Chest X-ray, AP view. Patient: 42 years old, sex F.
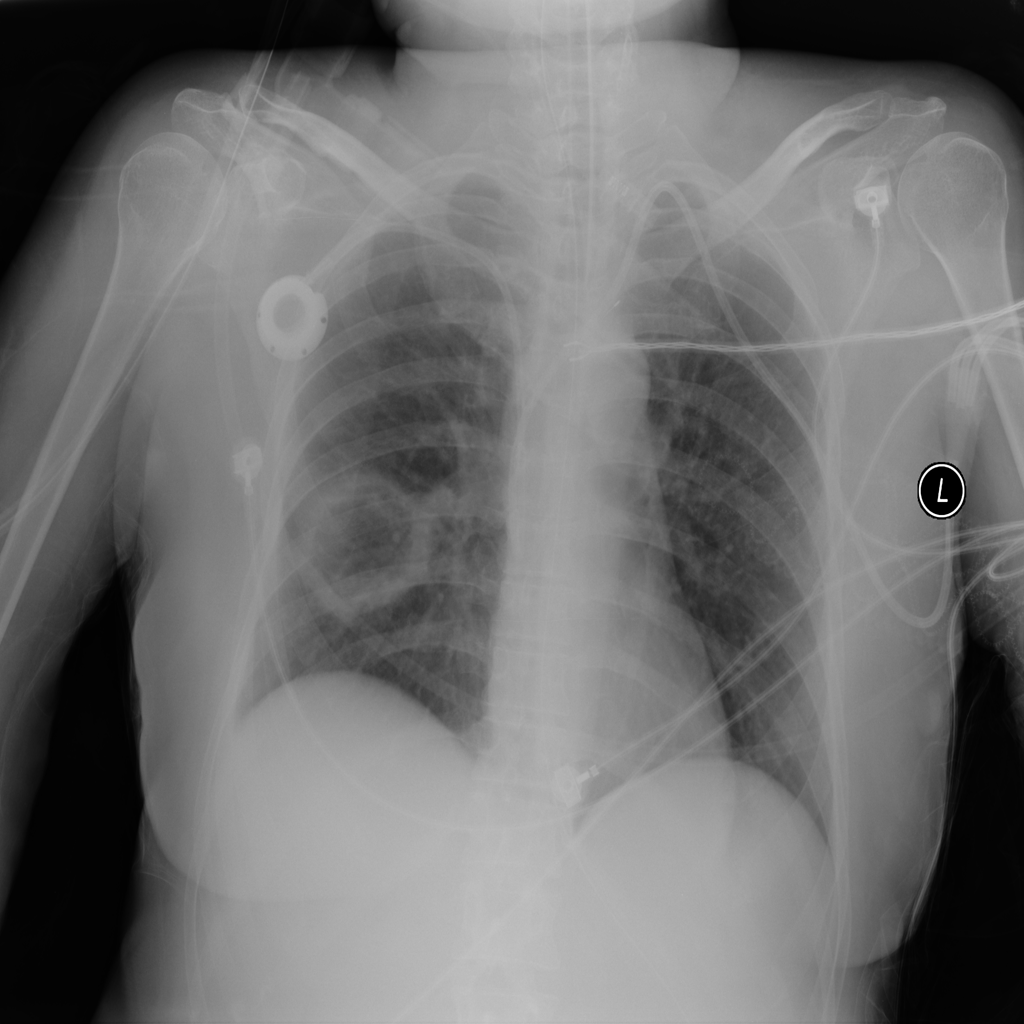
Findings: No Finding